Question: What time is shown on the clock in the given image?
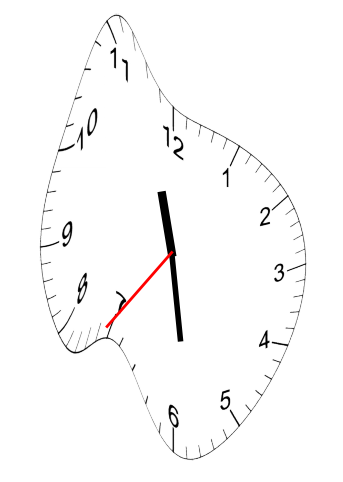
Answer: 11:28:36